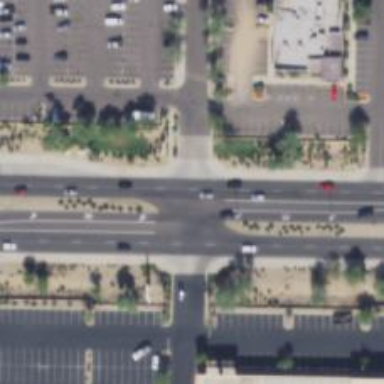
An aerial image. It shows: Secondary link road with asphalt surface.